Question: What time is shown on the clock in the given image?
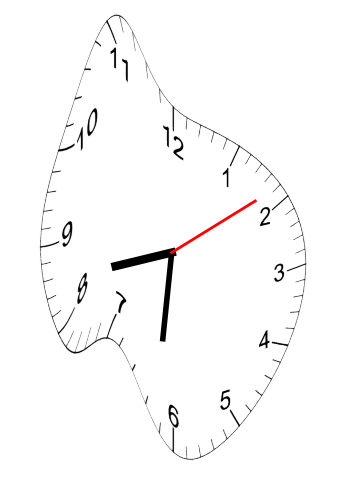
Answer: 08:31:09